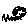
Label: moon